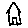
Label: house